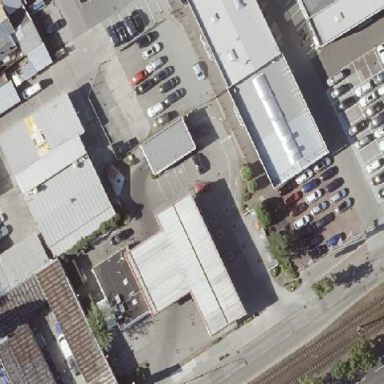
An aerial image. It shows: Building housing car shop.